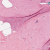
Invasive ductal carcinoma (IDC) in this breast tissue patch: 0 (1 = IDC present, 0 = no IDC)